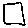
Label: square